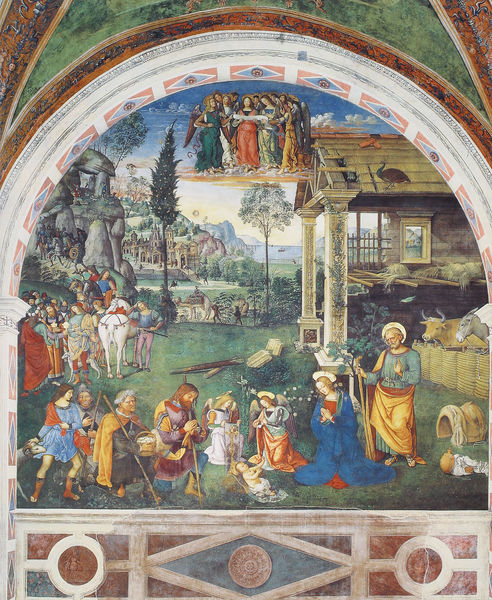
Titel: Cappella Baglioni
Künstler: Bernardino Pinturicchio
Standort: Spello, S. Maria Maggiore (EU - I - Umbrien)
Schlagwörter: esel, garten, wandmalerei, jesus, fresko, maria, ochse, christi, josef, krippe, bethlehem, betlehem, heilige drei könige, nazareth, ochse esel, hirtn, geburt jesus, religiöse motive